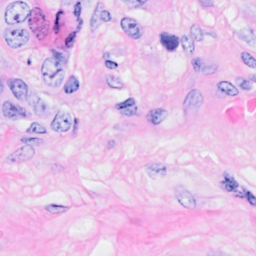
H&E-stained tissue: Breast